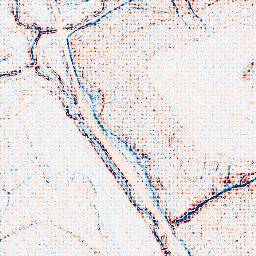
Category: edge_preserving
Decomposition family: anisotropic_diffusion
Decomposition parameters: iterations: 5
kappa: 50
gamma: 0.1
Upsampling method: sinc_blackman
Upsampling parameters: scale: 4
kernel_size: 4
Upsampling scale: 4